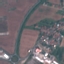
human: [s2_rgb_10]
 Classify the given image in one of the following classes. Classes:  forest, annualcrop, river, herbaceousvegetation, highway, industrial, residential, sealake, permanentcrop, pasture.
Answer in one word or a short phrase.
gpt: Highway